Question: I'm trying to work out the best way to implement the 'ancestral' and 'temporal' navigation (utilising the up button and back buttons), for a music player I'm working on.
Currently, the user is presented with a viewpager, and can page between three main fragments (ArtistMain, AlbumMain and SongMain). Upon choosing an item inside that view, a fragment transaction occurs, and the viewpager goes out of view, replaced by a new fragment (AlbumSub, Songsub or player, depending on where the user came from). The user can then navigate deeper, until a song is chosen, and then they are taken to the 'player' screen.
I guess the question is:
I'm fairly new to android and programming in general, and I just can't seem to come up with an efficient way to achieve this. At the moment, as each fragment is brought into view, the app is checking to see where the user just came from, and then determines where the user should be taken if back or home is called. This means I have a booleans like "fromArtistMain", "fromAlbumSub", and I'm checking for things like "fromSongSub && fromPlayer".. it's all turning into a bit of a mess.
I've drawn a diagram (in paint, sorry!!), to depict the navigation I'm trying to achieve. The yellow represents the 'up' button press, the red is the 'back' button press, and blue is just normal navigation. The green arrows are meant to represent the view paging:

Any advice is welcome. It might take something really simple that I've just overlooked.
Thanks for your time.
Edit:
I have been adding fragments to the backstack, and using popBackStack() calls, the problem is that popping the backstack is not necessarily the correct option in each case.
I've currently got a whole mess of code trying to determine whether a transaction should be added to the backstack in the first place.
Consider the following:
User chooses a song straight from 'SongMain', and is taken to 'Player'. Now using the home button should (in my mind), take the user to SongSub (the list of songs from the album that the chosen song belongs to). Now if the user navigates up again, they will be taken to 'AlbumSub', the list of Albums by that artist. This is a fragment transaction, but adding to the backstack would mean the user would be taken down a level on back press (which I think would be unexpected). So in this case I don't add that particular transaction to the backstack - seems fine, but there are quite a few different cases, and combined with a viewpager at the top which needs to come in and out of visibility, the code gets really messy.
All of this means a whole bunch of conditionals determining where the user came from and which path they took to get there..
Would it be wise to have a bunch of booleans in the host activity which get set depending on where the user has navigated, and then checking those booleans to see if a transaction should be added tot he backstack? This is kind of what I already have, but it seems really inefficient.
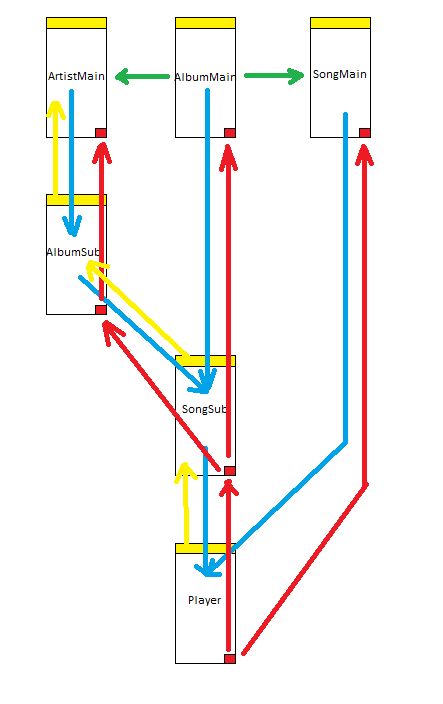
Answer: What you're looking into is called the 'Back stack'. You can read more about it here at <URL>.
If you use a single Activity to host each of these Fragments then you can modify your code to explicity add your Fragments to the Fragment Back stack using code like so:
'''
FragmentTransaction transaction = getSupportFragmentManager().beginTransaction();
transaction.replace(R.id.container, fragment);
transaction.addToBackStack("NameOfFragment");
transaction.commit();
'''
So, if you do the above code with Fragments like so:
'''
Fragment1 -> Fragment2 -> Fragment3 -> Fragment4
'''
Then from 'Fragment4' if you call this method:
'''
getSupportFragmentManager().popBackStackImmediate();
'''
Then 'Fragment4' will be finished and 'Fragment3' will restart. Simple. You can have this line called from a button click or you can override the behaviour of the back button to call it.
'getSupportFragmentManager()''getFragmentManager()'
The problem with the navigation you envisage is that breaking out of the backstack paradigm half way through means that your app will "Act Differently" than the rest of the OS. This is by and large discouraged by Google. But then again, saying that, I do exactly the same in my app for very similar reasons :).
When you navigate "up", along one of your yellow lines, you are following a discrete link (so, 'startActivity(new Intent(this, SongSub));' or whatever) and you want this to "break" the backstack.
It's at this stage you can make a decision about how you want to go forward:
- You can start a Task (backstack) using SongSub as 0th item. This is from memory what the Google Music app does and you're right, it's annoying. When you press back it should technically exit the app. Yuk. IMO if you're in an obvious page hierarchy, back should always navigate down the hierarchy over exiting the app.- You can start a new Task using ArtistMain as the 0th element and layer fragments discretely ontop before 'commit'ing your transaction, in effect creating a new backstack each time you go "up" rather than "back" (your backstack would now be ArtistMain->ArtistSub->SongSub). This is what I think your trying to ask here. It's possible but it's messy.- You can create a more linear structure (probably the best idea if possible). Ignore the backstack paradigm, make "back" and "up" go up a level no matter where you came from (Player always goes to SongSub, SongSub always goes to AlbumSub). This will give the user the least confusing and most transparent (as well as easiest to implement) experience - the user will learn quickly how to navigate (and how many "backs" to press) to get to where they want to be.